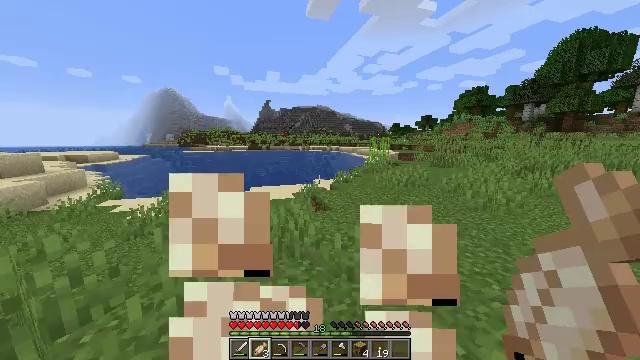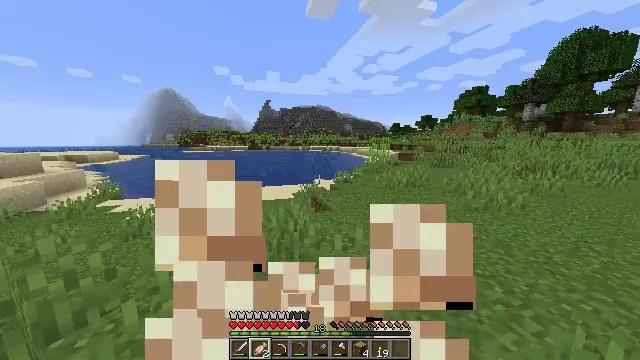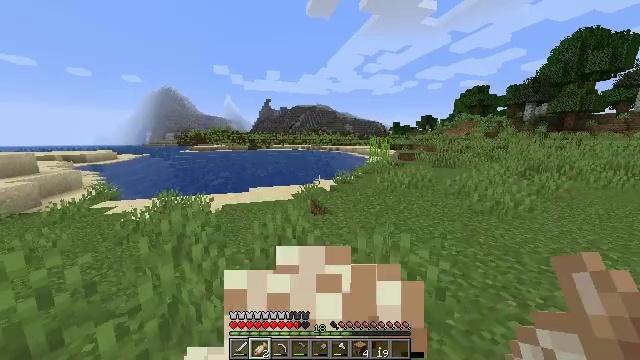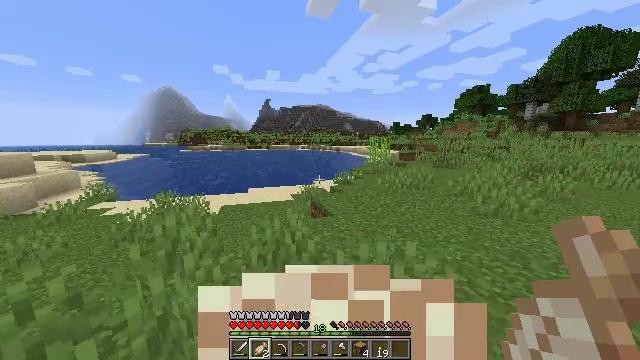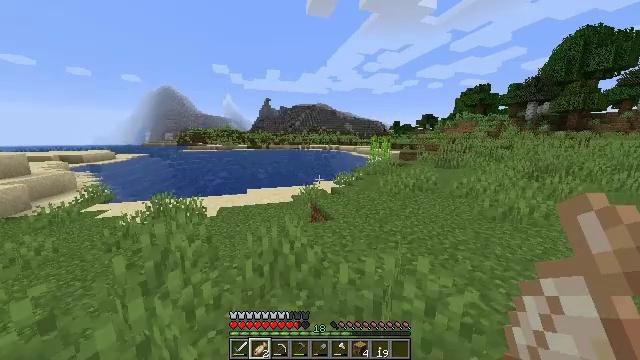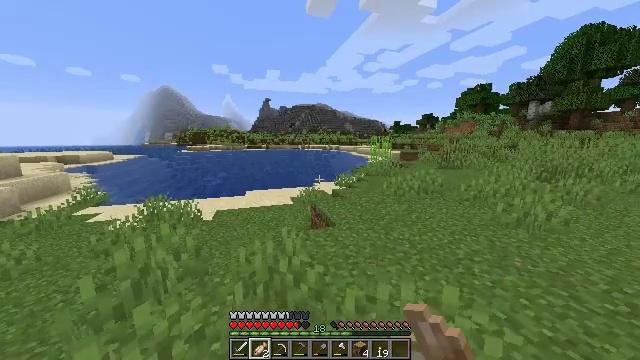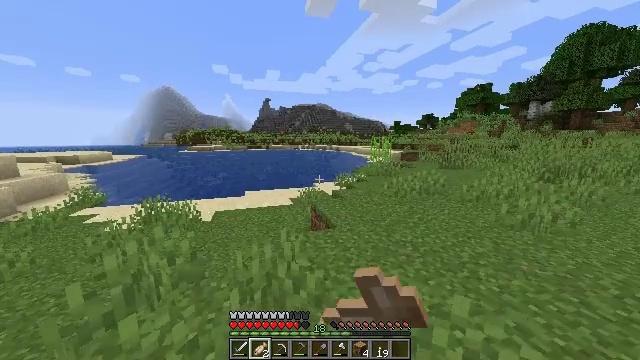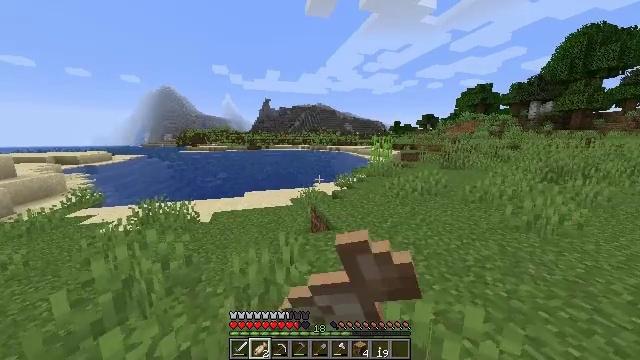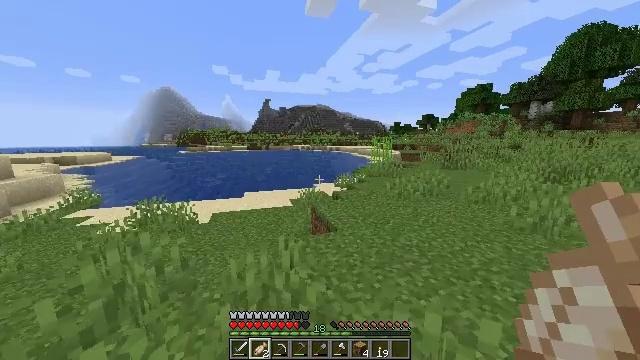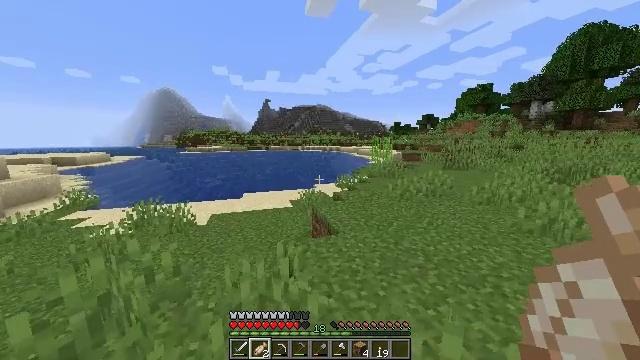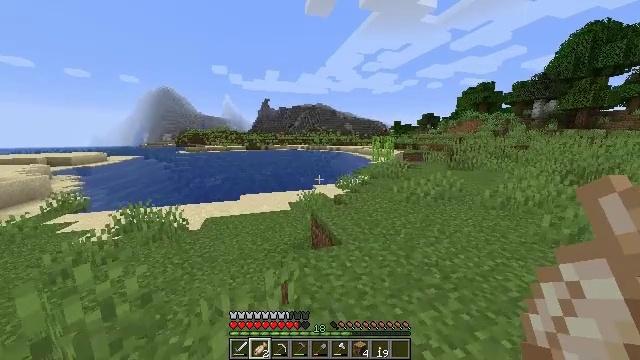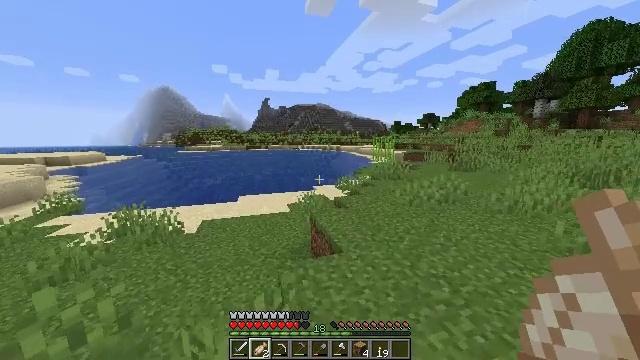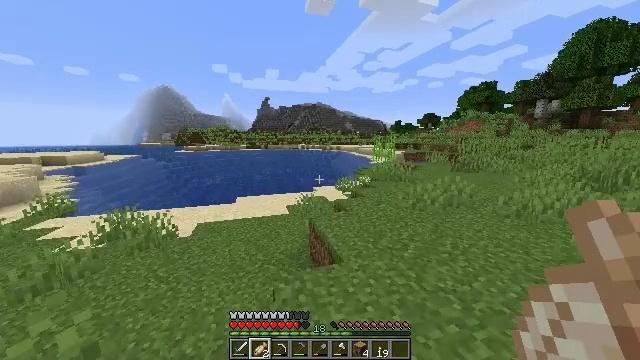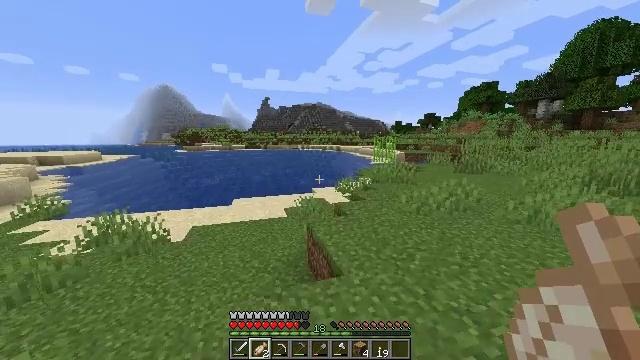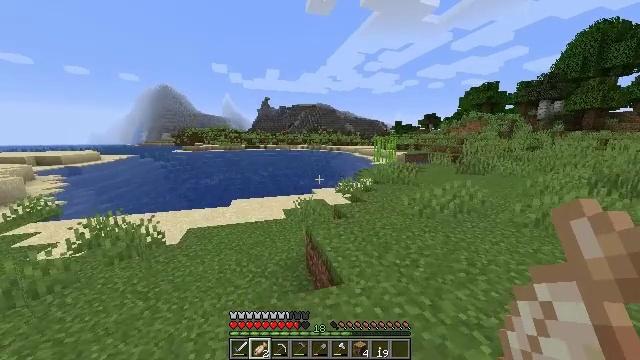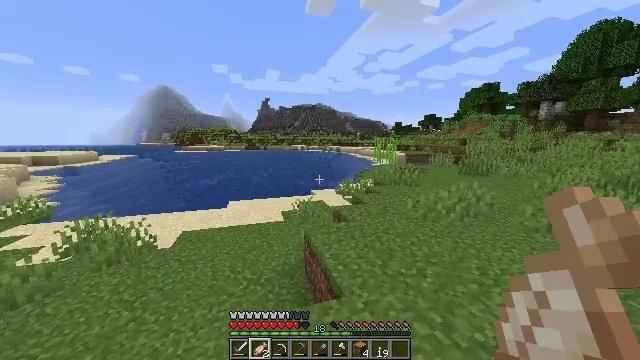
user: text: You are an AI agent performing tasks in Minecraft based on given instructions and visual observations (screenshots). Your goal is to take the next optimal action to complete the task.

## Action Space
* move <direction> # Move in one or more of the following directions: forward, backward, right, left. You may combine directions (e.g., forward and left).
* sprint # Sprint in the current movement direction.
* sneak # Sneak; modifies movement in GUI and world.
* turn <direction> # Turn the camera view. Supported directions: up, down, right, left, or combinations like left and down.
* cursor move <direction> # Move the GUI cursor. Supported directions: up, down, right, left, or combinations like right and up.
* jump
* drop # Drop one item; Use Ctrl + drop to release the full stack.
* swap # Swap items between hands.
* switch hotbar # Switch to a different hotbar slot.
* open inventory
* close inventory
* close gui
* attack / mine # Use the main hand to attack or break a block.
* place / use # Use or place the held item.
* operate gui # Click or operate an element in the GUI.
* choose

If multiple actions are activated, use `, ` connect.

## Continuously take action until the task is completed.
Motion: motion action
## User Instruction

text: Catch and defeat a cod.
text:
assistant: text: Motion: move forward, use / place
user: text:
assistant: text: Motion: move forward, use / place
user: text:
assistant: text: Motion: move forward, use / place
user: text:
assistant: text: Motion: move forward, use / place
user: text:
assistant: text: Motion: move forward, use / place
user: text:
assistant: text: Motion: move forward, use / place
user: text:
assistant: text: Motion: move forward, use / place
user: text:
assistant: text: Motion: move forward
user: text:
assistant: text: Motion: move forward
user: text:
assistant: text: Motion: move forward
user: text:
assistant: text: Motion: move forward
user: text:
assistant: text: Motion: move forward
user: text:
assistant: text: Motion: move forward
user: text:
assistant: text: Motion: move forward
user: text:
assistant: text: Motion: move forward
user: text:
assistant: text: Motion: move forward
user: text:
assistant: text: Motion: move forward
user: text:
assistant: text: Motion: move forward, switch to hotbar 1
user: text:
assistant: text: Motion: switch to hotbar 1
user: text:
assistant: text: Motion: switch to hotbar 1
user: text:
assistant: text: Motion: no_op
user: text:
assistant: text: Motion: no_op
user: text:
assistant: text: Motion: no_op
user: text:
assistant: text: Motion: no_op
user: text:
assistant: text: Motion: no_op
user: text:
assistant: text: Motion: no_op
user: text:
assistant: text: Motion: move forward
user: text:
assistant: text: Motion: move forward
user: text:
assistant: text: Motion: move forward
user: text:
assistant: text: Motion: move forward